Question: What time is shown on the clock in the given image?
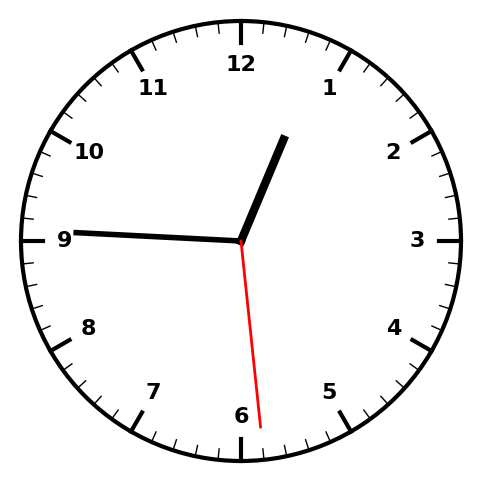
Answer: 12:45:29